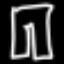
Label: pants